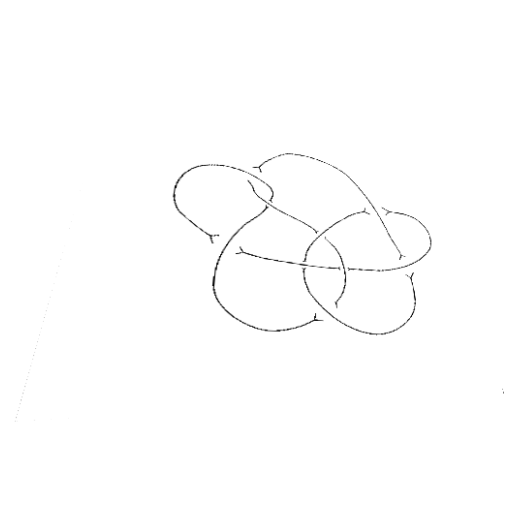
Crossing number: 9